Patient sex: M
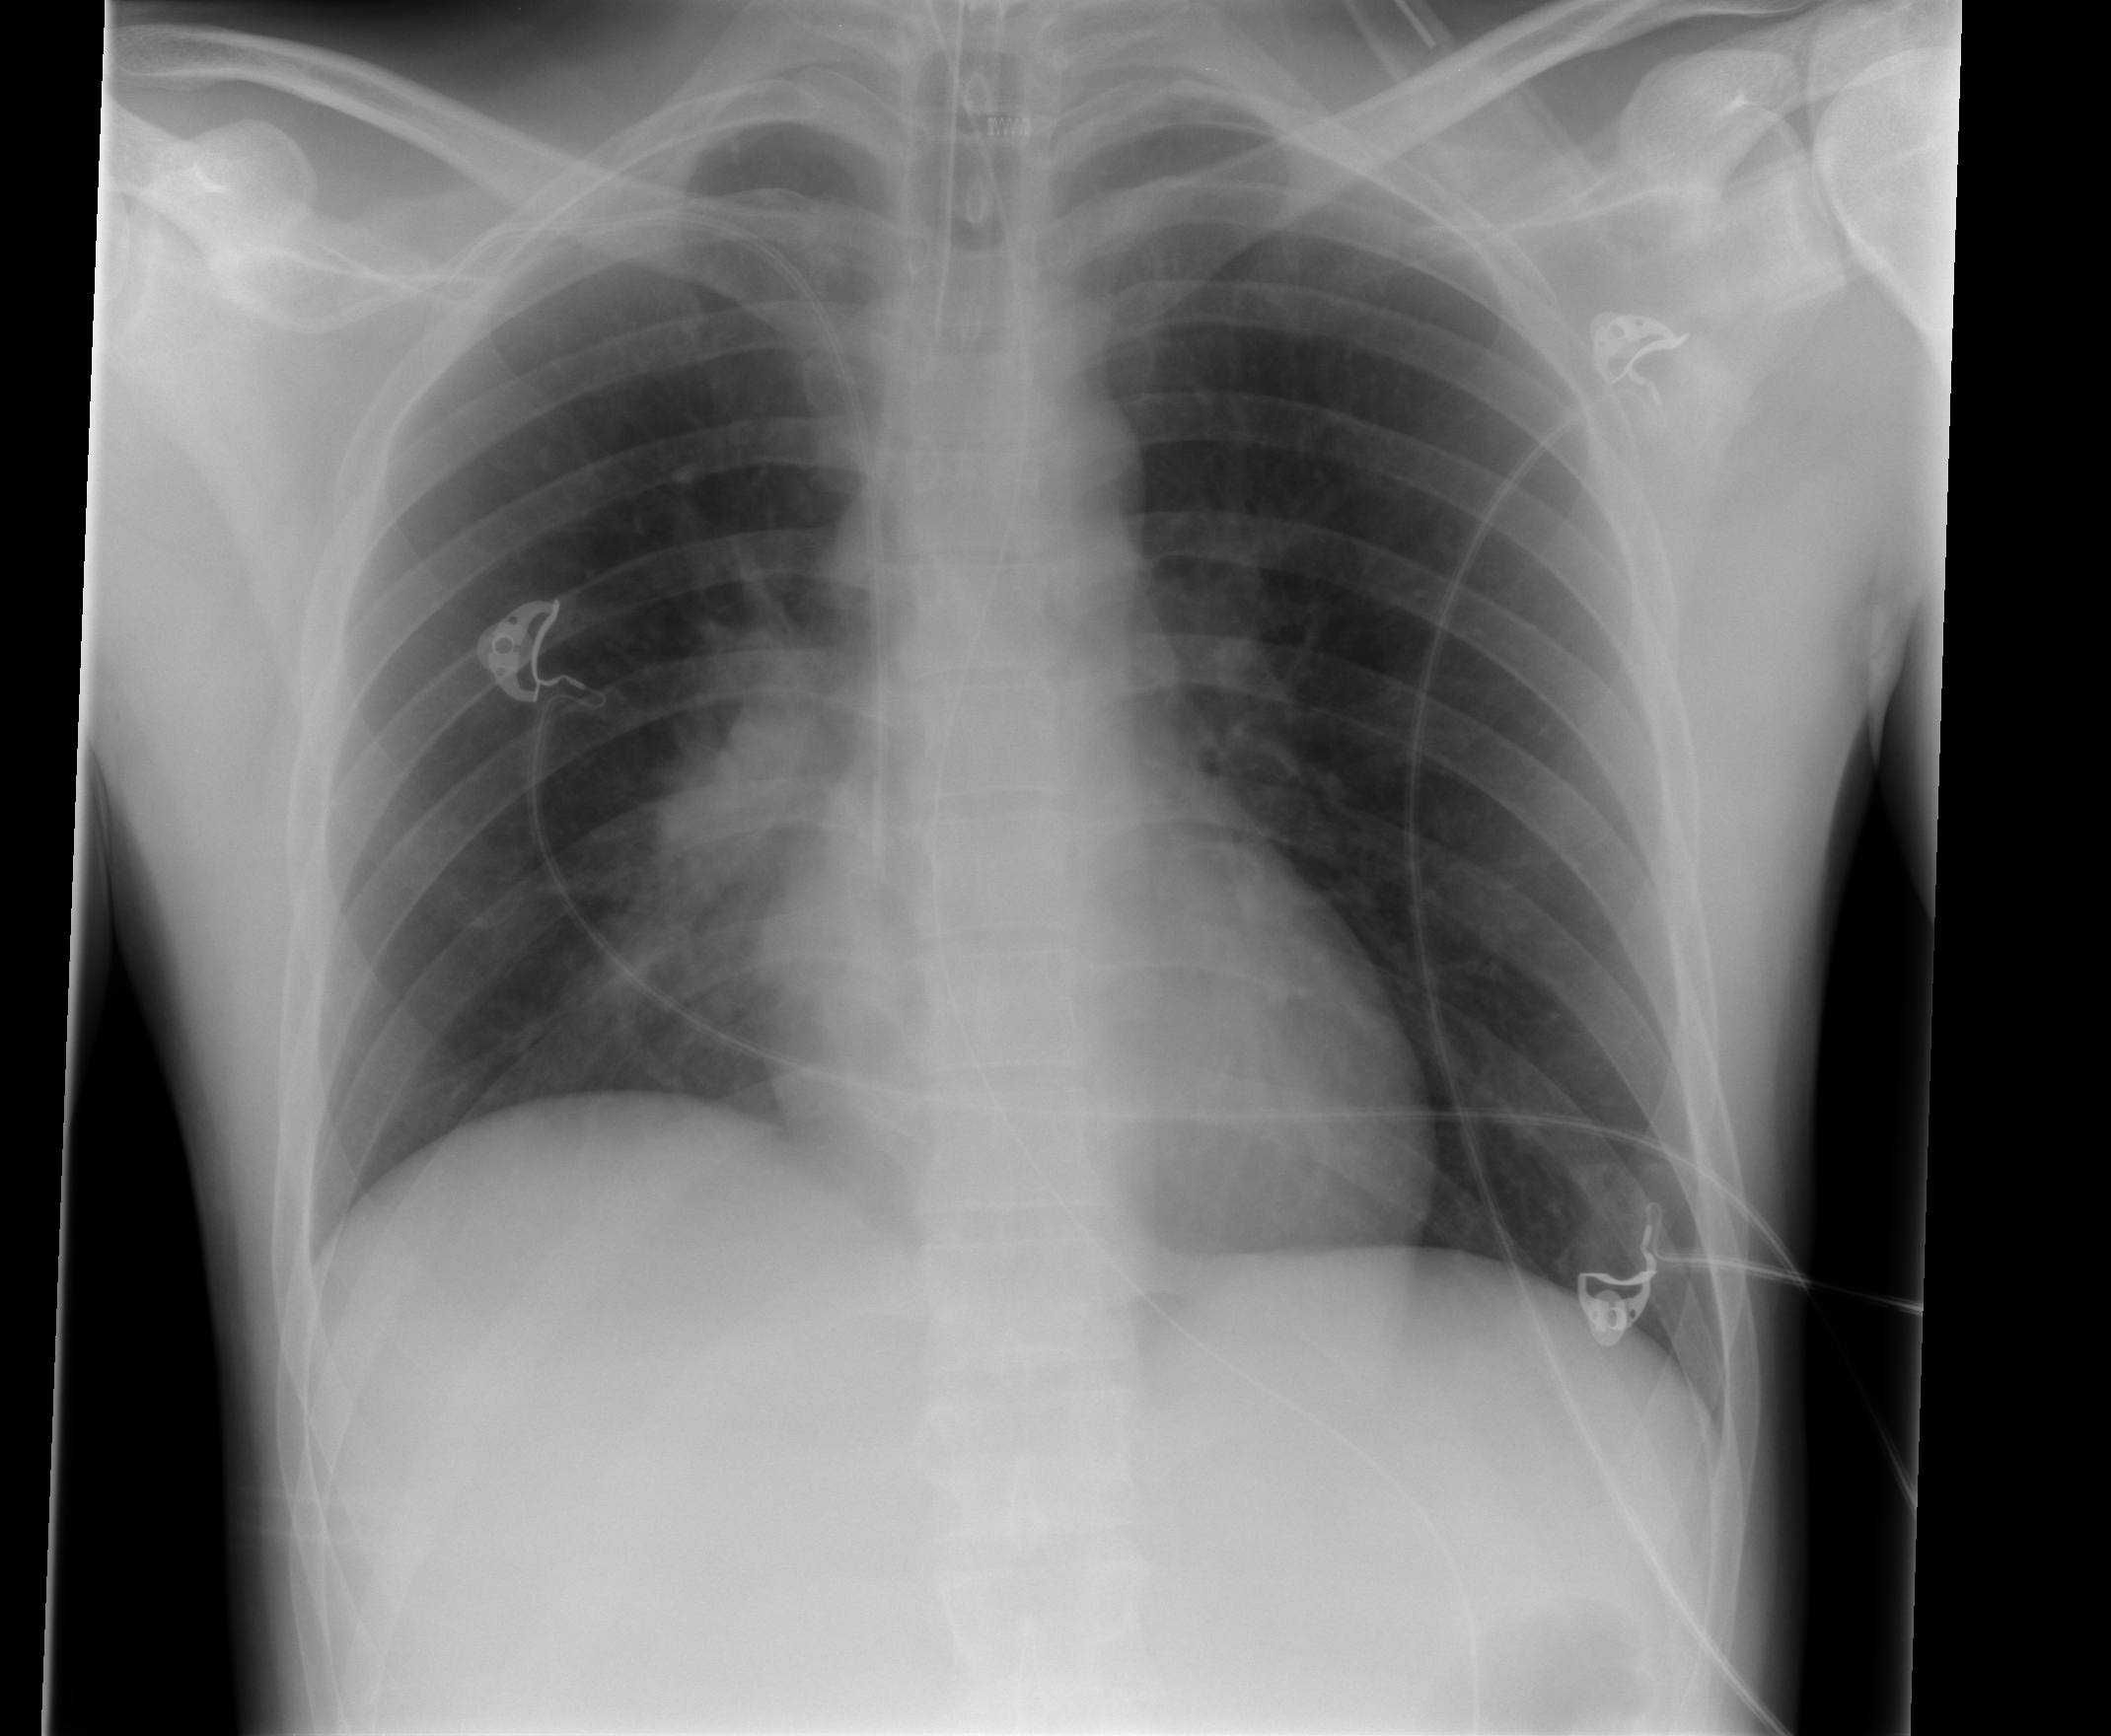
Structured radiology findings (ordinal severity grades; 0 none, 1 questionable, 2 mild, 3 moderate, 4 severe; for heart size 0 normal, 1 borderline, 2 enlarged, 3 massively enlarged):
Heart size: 0
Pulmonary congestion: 0
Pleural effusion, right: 0
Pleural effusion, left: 0
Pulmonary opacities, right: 2
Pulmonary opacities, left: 0
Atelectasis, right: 2
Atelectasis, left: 0